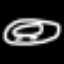
Label: donut